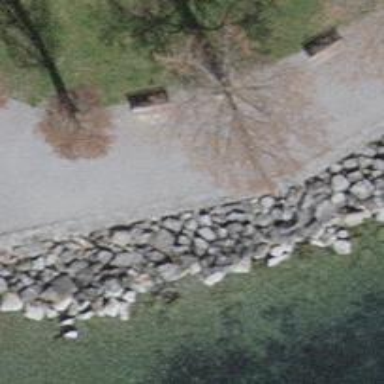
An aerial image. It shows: Footway with fine gravel surface.